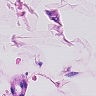
Metastatic tissue present: no